Question: my UIDatepicker returns a wrong value and I don't understand why. See picture.
It shows and but the label shows .
I don't find an time zone to set up. I expected that my app uses the time zone of the machine it's on.
My action to fill the label:
'''
- (IBAction)datePickerDateChanged:(id)sender {
[_timerOutput setText:[NSString stringWithFormat:@"%@", [_timePicker date]]];
}
'''
I'm on a German system and I set the UIDatepicker to German but it still shows and .
Any idea what I'm doing wrong?
Ronald

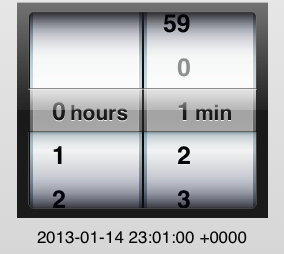
Answer: This is the date and time in GMT wintertime (== UTC). use a NSDateFormatter to adjust it, it should use the default timezone by default. you also can set another.
try
'''
NSDateFormatter *dateFormatter = [[NSDateFormatter alloc] init];
[dateFormatter setDateStyle:NSDateFormatterMediumStyle];
[dateFormatter setTimeStyle:NSDateFormatterMediumStyle];
NSString *myDateString = [dateFormatter stringFromDate: [_timePicker date]];
NSLog(@"%@", myDateString);
'''
---
A NSDate object does not represent what we call a date in every-days sense, like a day or a time of range, or what ever. It represents a single point in time. with sub-millisecond precision. And it does so by counting time intervals. From the beginning of a certain era. and by definition it is keeping UTC timezone as reference.
The internal counter will always be counting in UTC-context, it is your responsibility to display it correctly. But the NSDateFormatter is of huge help for that.
BTW: That your displayed time is a UTC time formatted one is also shown by '+0000', as it has 00 hours and 00 minutes timezone offset from UTC.